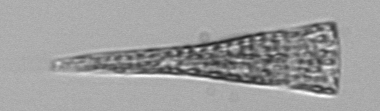
Label: Licmophora